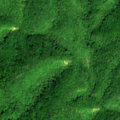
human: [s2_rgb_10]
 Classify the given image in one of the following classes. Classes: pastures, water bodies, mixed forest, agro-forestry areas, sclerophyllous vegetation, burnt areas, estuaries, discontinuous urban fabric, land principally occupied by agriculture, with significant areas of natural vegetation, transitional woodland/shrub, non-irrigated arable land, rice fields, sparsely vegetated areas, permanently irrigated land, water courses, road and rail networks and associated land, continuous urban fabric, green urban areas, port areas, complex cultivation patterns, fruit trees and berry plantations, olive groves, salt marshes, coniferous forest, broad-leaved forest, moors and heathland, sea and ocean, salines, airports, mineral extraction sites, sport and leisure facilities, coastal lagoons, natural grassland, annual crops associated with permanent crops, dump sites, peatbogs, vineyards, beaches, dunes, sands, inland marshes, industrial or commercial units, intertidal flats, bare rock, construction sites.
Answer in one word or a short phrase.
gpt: broad-leaved forest